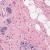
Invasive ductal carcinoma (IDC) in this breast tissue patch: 0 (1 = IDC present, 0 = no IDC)